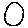
Label: moon